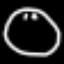
Label: clock